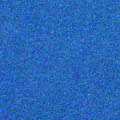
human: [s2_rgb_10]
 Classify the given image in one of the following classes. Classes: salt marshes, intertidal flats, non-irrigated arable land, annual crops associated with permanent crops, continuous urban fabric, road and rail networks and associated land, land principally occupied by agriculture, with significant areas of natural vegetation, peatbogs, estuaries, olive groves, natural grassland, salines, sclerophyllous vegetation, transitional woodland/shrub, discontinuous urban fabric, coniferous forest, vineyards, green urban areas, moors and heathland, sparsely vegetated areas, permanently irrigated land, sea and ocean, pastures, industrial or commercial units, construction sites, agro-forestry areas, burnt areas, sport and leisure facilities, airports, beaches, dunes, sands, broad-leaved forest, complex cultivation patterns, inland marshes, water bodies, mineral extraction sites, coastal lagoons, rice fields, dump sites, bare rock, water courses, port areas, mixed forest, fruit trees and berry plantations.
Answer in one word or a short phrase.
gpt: sea and ocean